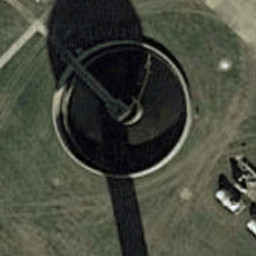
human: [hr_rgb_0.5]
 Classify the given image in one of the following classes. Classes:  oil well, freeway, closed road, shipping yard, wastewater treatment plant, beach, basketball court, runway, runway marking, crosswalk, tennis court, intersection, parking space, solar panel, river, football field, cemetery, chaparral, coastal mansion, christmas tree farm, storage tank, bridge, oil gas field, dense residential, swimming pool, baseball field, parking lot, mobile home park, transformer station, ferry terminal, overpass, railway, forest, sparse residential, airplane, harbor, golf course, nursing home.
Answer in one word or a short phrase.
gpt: wastewater treatment plant